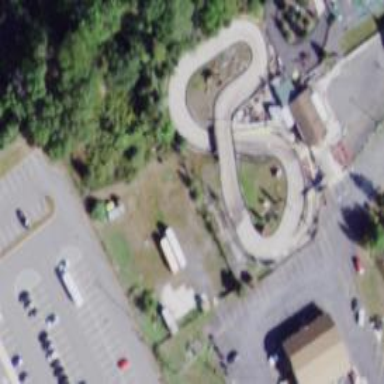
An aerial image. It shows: Karting raceway.